Interaction volume radius: 10 \u00c5
Interaction volume height: 20 \u00c5
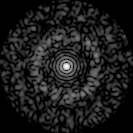
Disorder parameter: 0.8456